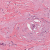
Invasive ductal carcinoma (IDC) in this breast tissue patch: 1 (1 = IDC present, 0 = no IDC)